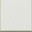
Piece: xx